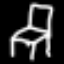
Label: chair